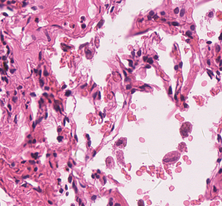
Tumor epithelial tissue: no
Tumor-associated stroma tissue: no
Normal tissue: yes